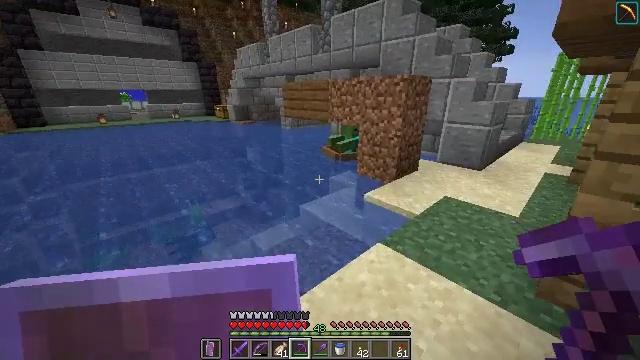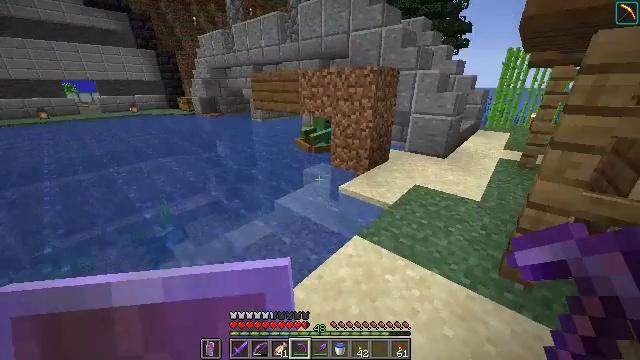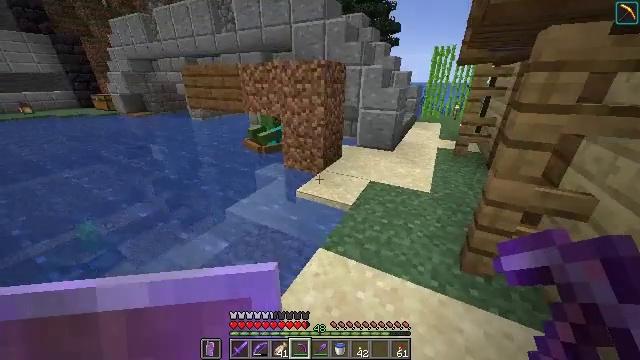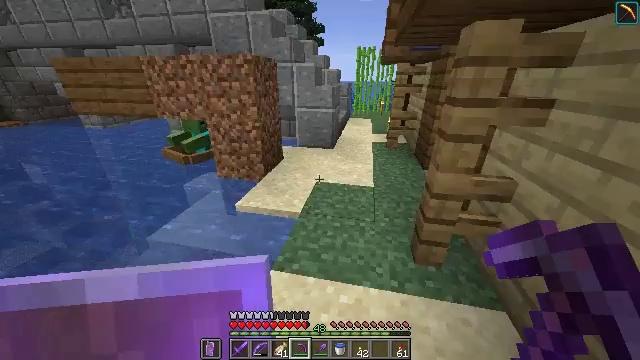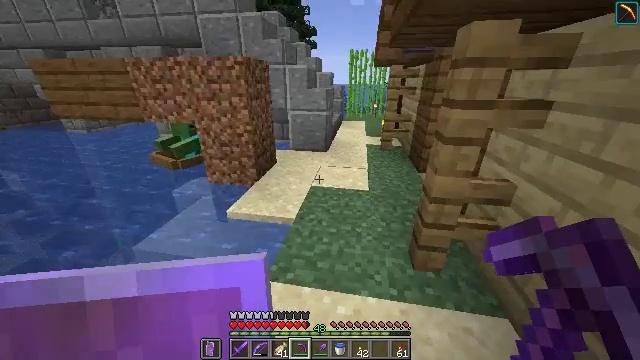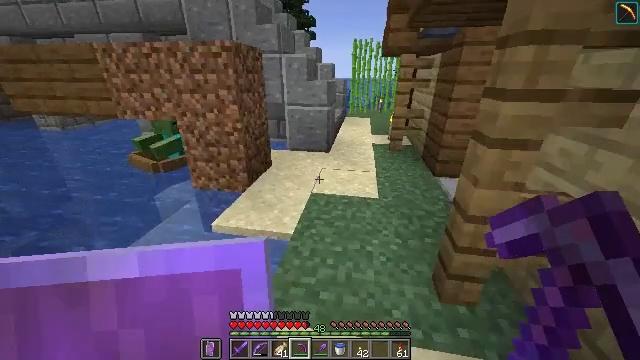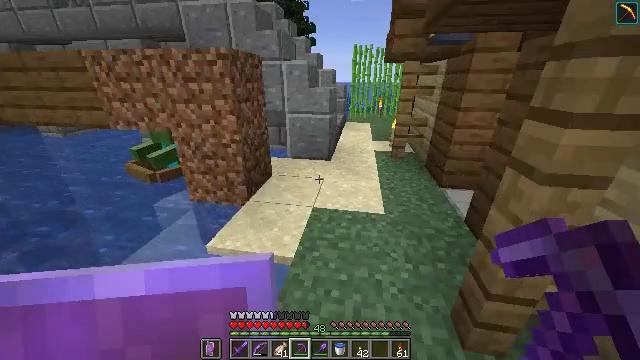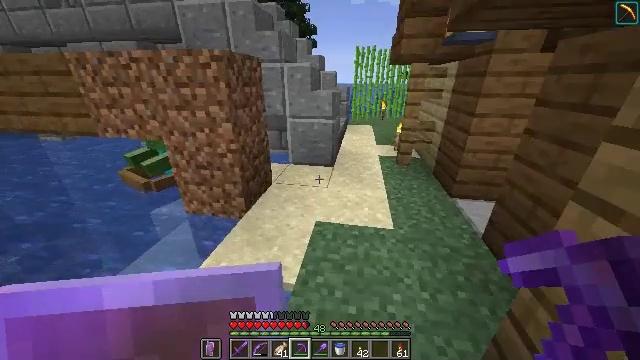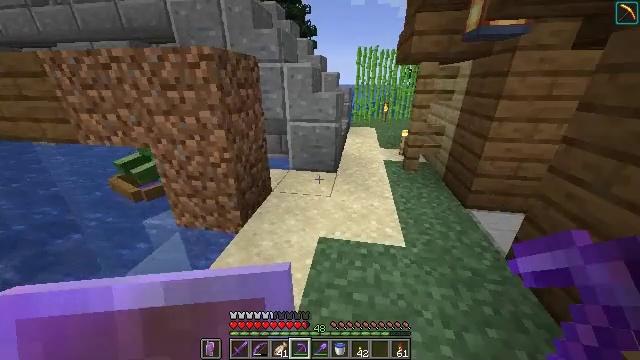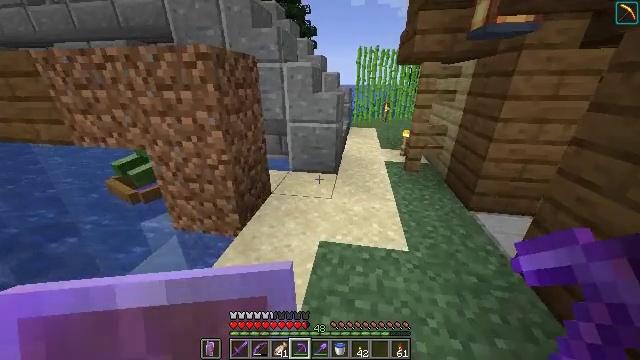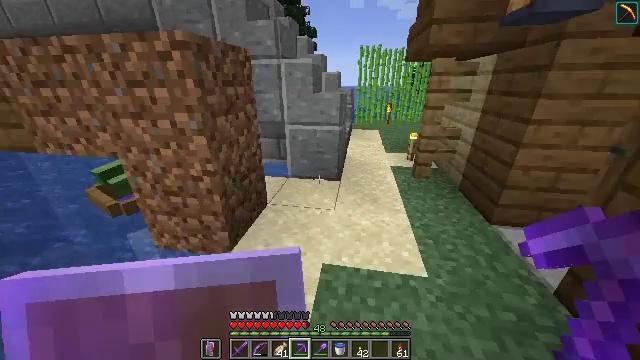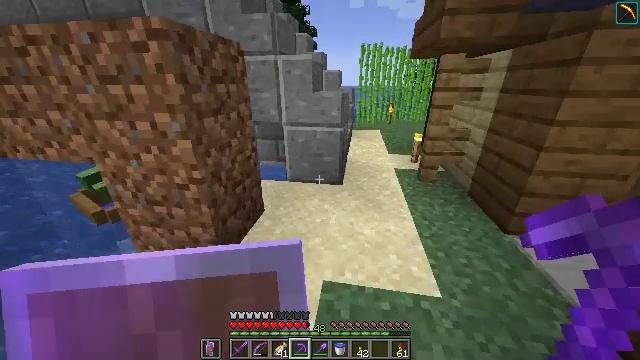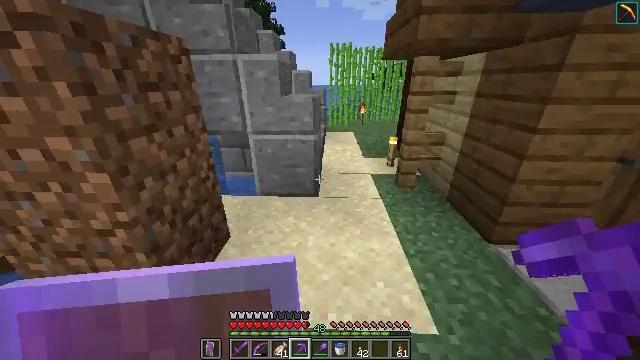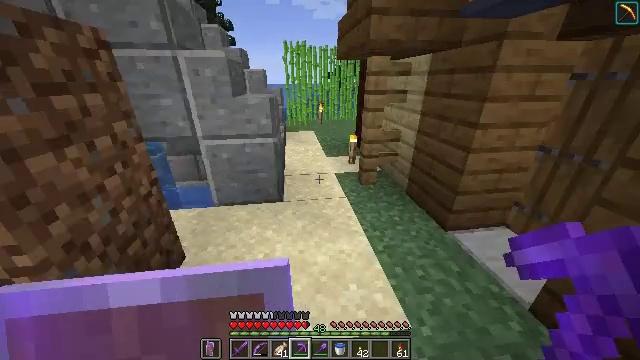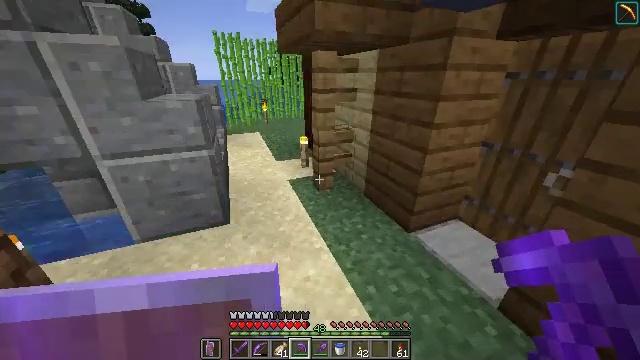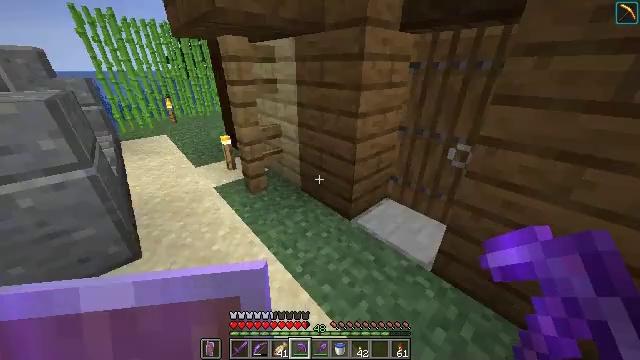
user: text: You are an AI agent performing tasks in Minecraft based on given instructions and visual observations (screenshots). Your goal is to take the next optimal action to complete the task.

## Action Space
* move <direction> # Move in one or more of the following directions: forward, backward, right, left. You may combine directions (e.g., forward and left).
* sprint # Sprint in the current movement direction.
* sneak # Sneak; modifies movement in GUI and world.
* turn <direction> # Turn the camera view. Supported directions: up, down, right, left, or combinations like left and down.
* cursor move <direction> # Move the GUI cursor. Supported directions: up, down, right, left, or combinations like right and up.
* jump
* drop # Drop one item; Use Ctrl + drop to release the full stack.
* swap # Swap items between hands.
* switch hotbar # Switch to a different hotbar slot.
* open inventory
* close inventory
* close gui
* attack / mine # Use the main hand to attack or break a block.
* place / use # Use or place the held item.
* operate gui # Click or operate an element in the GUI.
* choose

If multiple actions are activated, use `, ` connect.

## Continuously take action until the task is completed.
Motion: motion action
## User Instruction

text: Break the beacon to collect it.
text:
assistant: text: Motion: move forward, sprint, turn right and down
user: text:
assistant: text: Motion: move forward, sprint, turn right and down
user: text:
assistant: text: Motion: move forward, sprint, turn right
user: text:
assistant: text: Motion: move forward, sprint, turn right
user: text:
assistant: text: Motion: move forward, sprint
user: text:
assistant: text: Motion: move forward, sprint
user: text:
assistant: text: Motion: move forward, sprint
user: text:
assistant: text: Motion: move forward, sprint
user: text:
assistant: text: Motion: move forward, sprint
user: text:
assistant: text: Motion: move forward, sprint
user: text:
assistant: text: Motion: move forward, sprint
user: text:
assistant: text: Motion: move forward, sprint, turn right
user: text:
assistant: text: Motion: move forward, sprint, turn right
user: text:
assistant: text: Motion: move forward, sprint, turn right
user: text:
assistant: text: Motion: move forward, sprint, turn right and down
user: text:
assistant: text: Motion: move forward, sprint, turn right
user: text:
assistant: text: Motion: move forward, sprint, turn right
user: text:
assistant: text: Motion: move forward, sprint, turn right
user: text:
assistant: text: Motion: move forward, sprint
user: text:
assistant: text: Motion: move forward, sprint
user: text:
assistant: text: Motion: move forward, sprint
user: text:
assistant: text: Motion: move forward, sprint
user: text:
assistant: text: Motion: move forward, sprint
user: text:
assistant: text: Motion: move forward, sprint
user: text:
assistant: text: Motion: move forward, sprint, turn right
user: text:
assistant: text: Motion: move forward, sprint, turn right
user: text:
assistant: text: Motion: move forward, sprint, use / place
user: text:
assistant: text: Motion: move forward, use / place
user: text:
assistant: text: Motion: move forward, use / place
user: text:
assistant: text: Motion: move forward